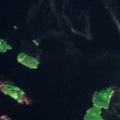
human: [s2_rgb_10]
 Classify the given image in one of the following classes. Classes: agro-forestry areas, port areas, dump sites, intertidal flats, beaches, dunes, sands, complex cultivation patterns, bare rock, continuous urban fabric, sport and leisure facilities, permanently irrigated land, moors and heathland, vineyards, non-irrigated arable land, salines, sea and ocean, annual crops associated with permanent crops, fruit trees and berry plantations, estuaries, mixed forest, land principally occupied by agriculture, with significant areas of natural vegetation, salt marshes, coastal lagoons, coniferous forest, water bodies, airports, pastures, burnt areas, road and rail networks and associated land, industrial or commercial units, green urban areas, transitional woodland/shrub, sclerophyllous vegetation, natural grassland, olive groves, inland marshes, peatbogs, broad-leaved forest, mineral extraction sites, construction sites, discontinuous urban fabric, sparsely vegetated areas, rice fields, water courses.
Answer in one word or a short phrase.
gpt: inland marshes, water bodies